Field crop: maize
Growth stage: 2
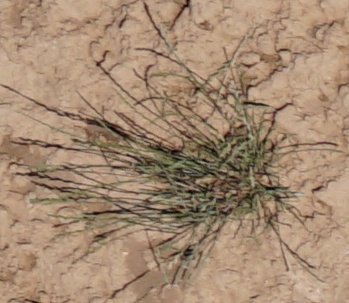
Species: lolium